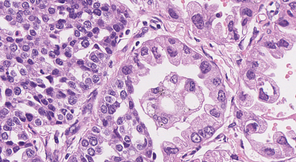
Tumor epithelial tissue: yes
Tumor-associated stroma tissue: yes
Normal tissue: no